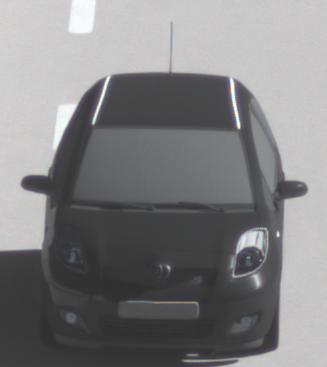
Make: Toyota
Model: Yaris 1.0
Detailed model: Yaris (XP13)
Model produced from: 2011/10
Model produced until: 2014/08
Doors: 3
Color: black
Road condition: dry road
Daytime: morning or afternoon
Contrast: high contrast